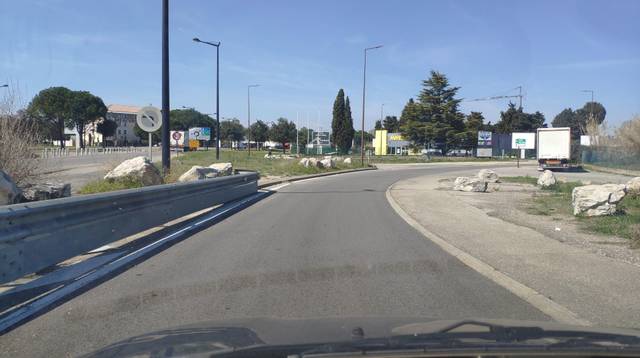
Region: France
Coordinates: 43.928, 4.787